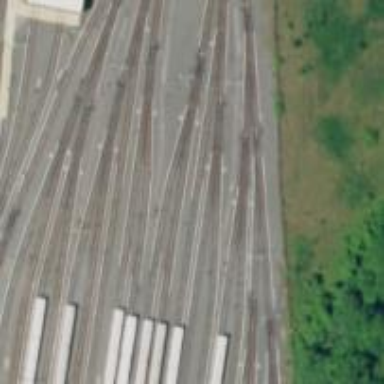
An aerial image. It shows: Electrified rail passing through service yard.